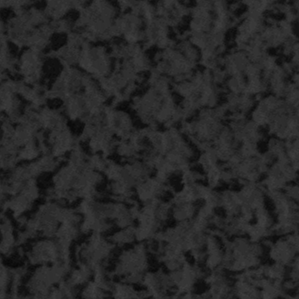
Label: frost